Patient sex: M
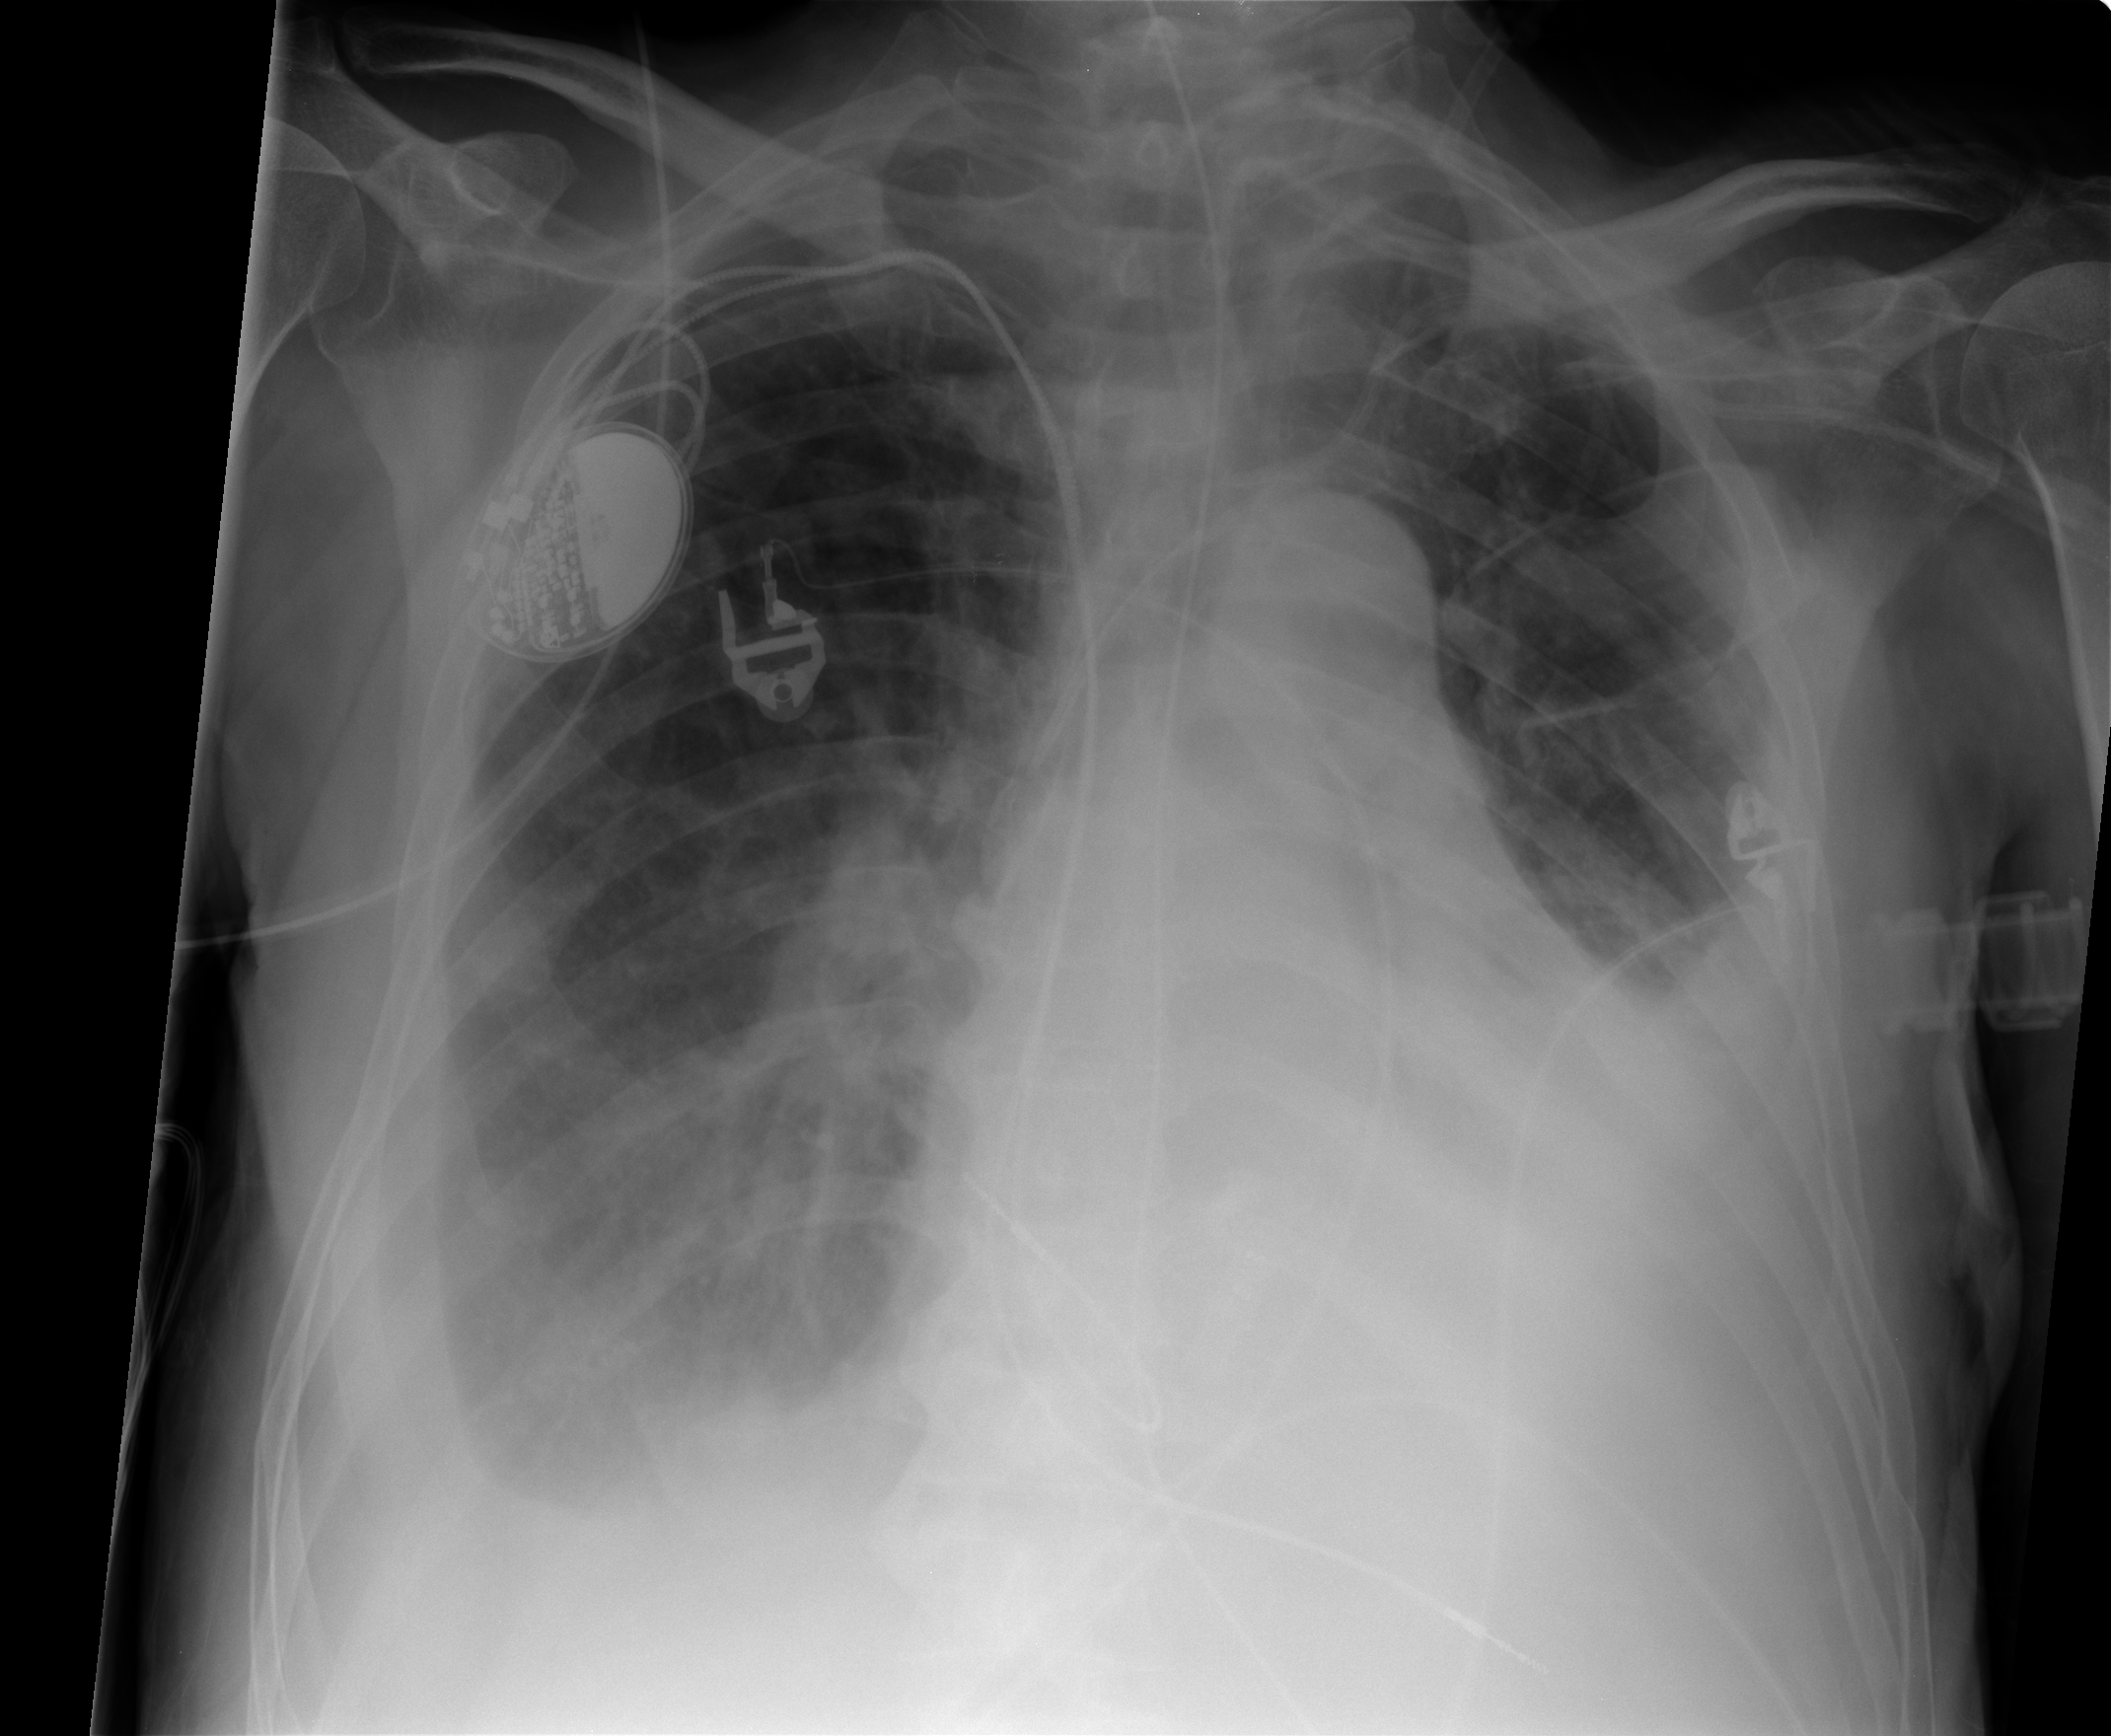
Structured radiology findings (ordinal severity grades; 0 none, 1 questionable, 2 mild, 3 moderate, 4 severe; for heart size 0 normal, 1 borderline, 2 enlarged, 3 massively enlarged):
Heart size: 2
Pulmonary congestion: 3
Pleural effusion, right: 3
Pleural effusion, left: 3
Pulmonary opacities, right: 2
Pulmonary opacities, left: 2
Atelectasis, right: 2
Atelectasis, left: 2